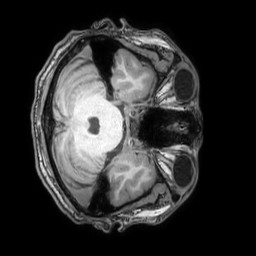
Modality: T1w
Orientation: axial
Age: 21
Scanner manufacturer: philips
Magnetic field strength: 3 T
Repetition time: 0.007 s
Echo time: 0.003501 s